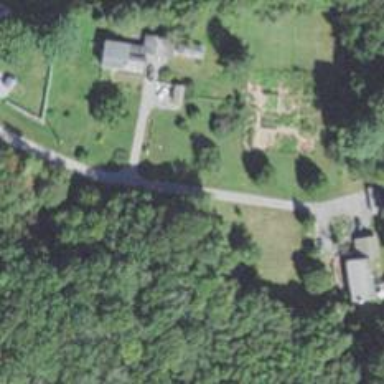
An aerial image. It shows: Residential driveway designated as service road.